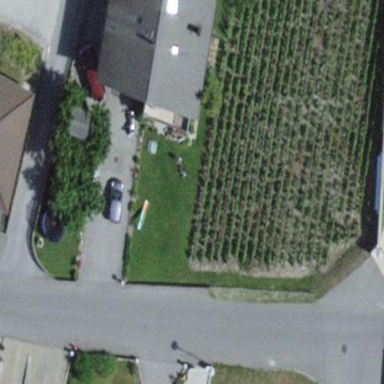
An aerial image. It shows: Vineyard where grapes are grown.